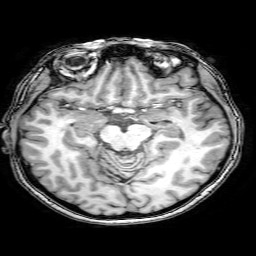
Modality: T1w
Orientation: coronal
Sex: female
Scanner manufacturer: philips
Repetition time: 0.008176 s
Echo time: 0.00374 s